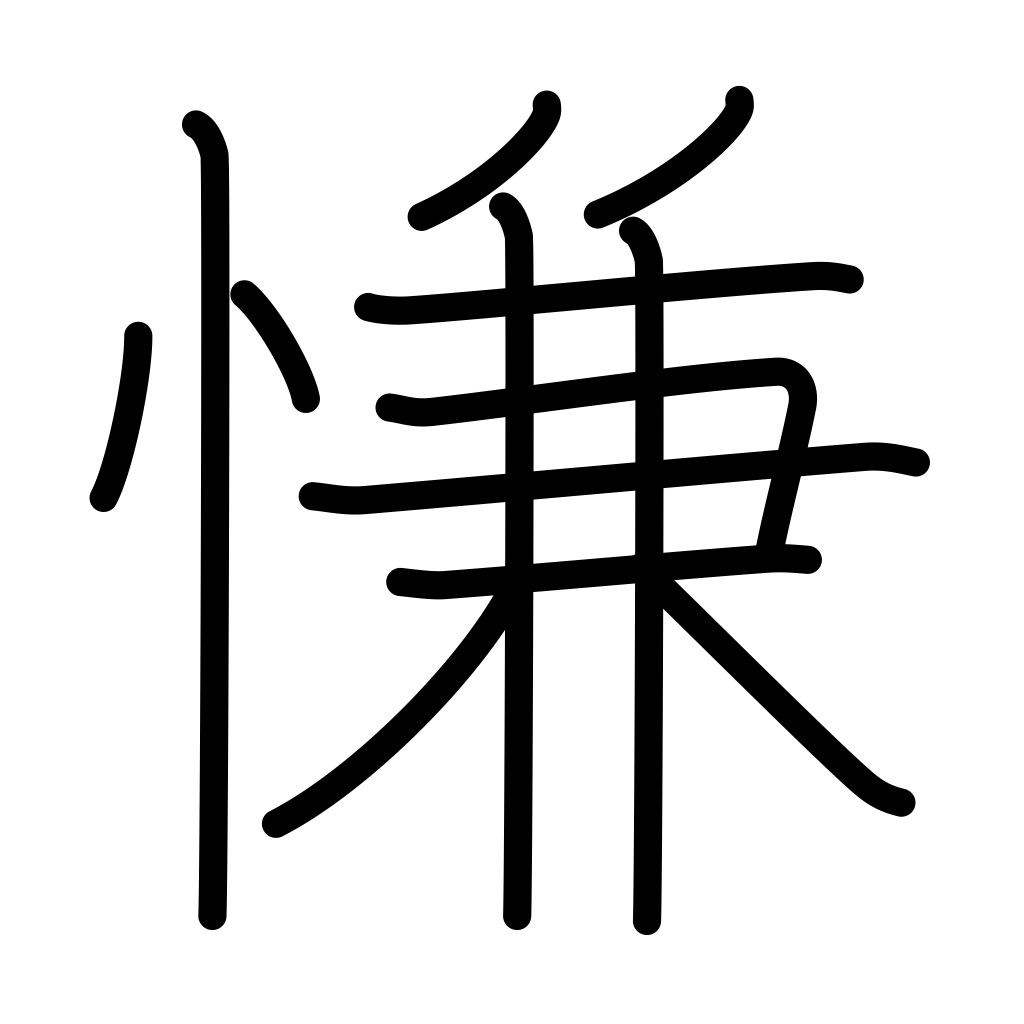
Meaning: satisfaction